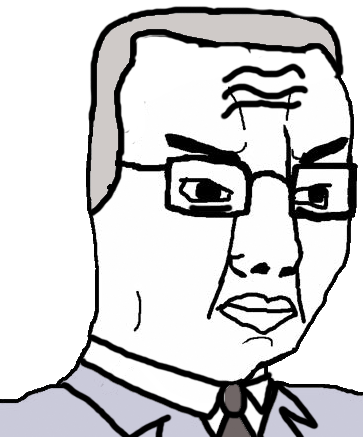
Label: 5_Poljak